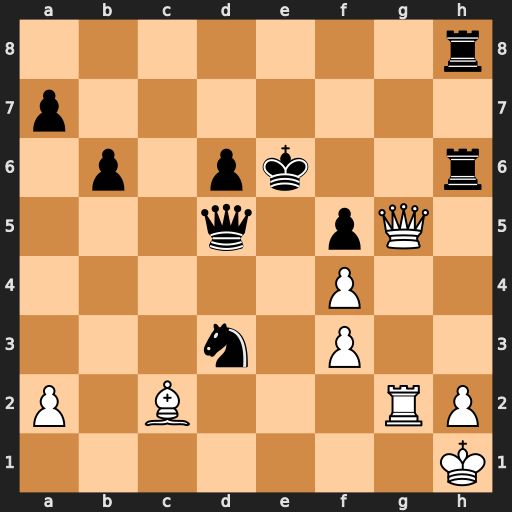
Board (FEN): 7r/p7/1p1pk2r/3q1pQ1/5P2/3n1P2/P1B3RP/7K
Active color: w
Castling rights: -
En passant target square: -
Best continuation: Bb3 Qxb3 axb3